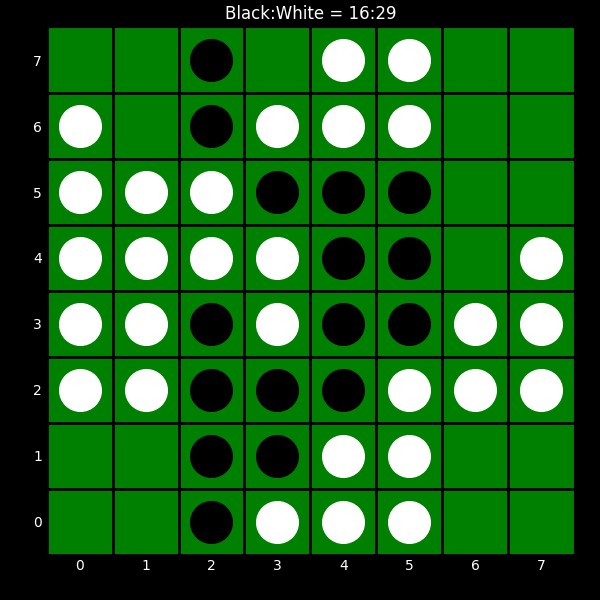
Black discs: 16
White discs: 29